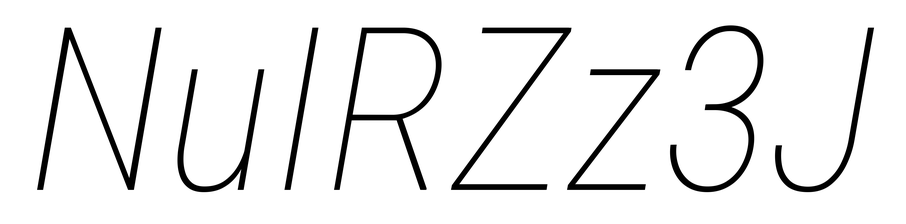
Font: Roboto-Italic_Condensed_Thin_Italic